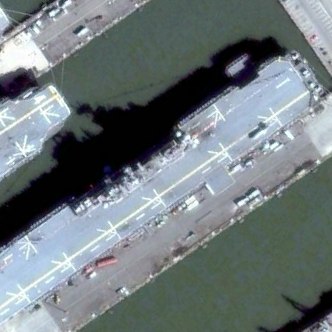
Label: assault